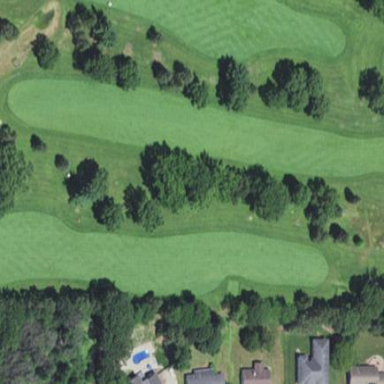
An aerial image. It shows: Grassy area designated as golf fairway.